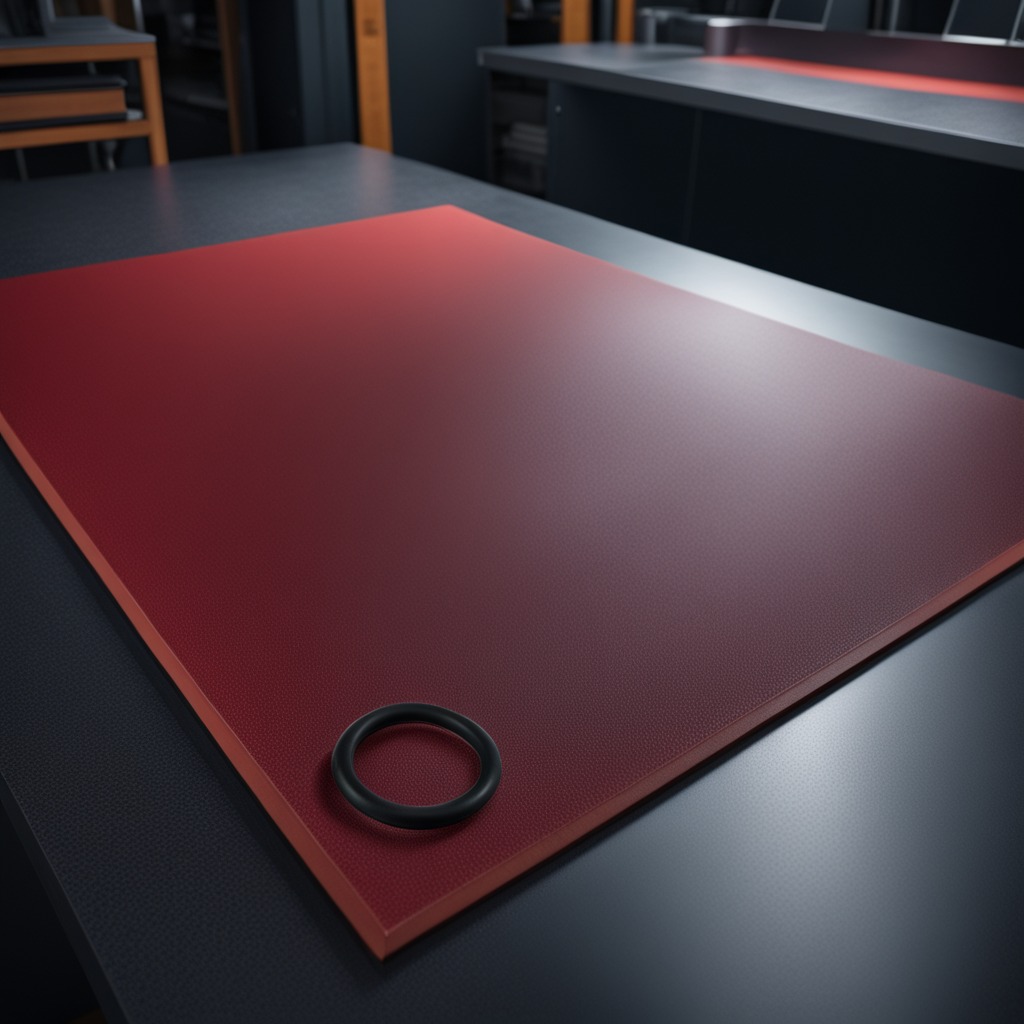
A rubber O-ring lies on the clean granite tabletop.